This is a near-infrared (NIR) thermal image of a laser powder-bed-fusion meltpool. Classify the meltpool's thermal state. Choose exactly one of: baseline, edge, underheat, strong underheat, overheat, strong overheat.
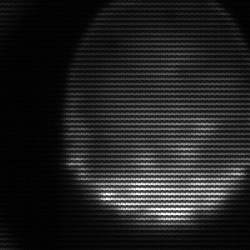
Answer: edge